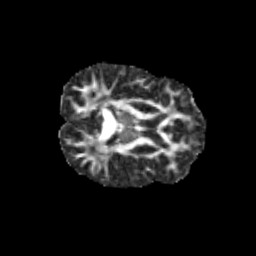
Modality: FA
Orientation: axial
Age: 13
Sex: male
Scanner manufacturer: siemens
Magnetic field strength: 3 T
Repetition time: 3.8 s
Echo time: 0.07 s